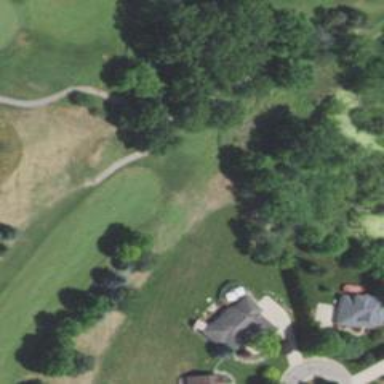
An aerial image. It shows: Service road designated as golf cart path.